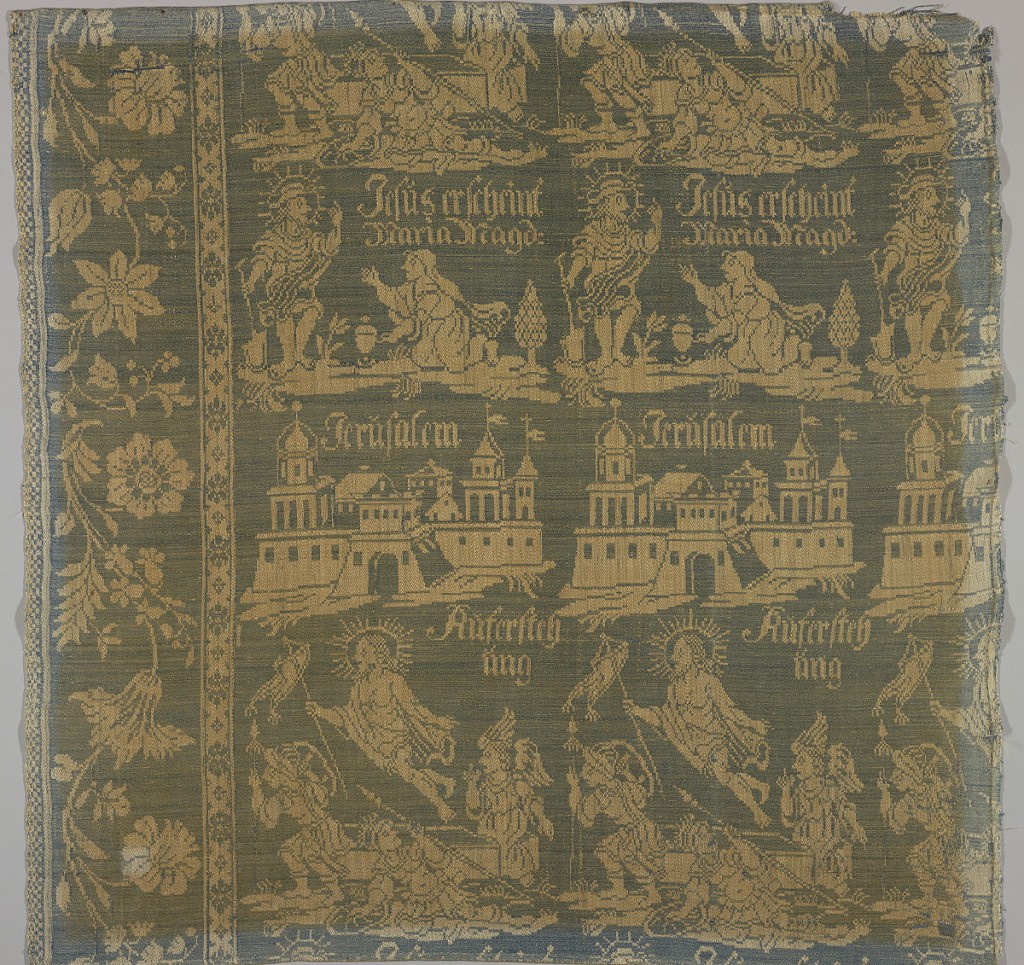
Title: Textile
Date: ca. 1700
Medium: linen Technique: damask
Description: White linen warp and blue linen weft form a reversible textile. At left and bottom of Component A and left of Component B is a broad, large-scale floral serpentine border. Central portion has repeat of three horizontal rows of design. At bottom: Christ rising from the tomb with the inscription, "Auferstehung." Middle row: a group of buildings with the inscription: "Jerüsalem." Third row: Jesus appearing to Mary Magdalene with the inscription: "Jesus erscheint Maria Magd."